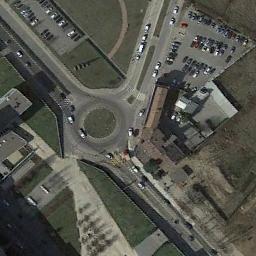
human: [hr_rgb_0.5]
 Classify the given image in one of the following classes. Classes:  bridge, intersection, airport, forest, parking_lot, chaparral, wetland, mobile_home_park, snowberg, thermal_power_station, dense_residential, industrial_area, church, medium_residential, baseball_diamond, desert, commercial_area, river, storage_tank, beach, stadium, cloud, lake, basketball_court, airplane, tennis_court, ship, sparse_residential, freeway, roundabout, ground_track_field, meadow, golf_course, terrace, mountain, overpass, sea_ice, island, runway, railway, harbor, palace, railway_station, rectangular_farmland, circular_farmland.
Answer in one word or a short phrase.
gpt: roundabout